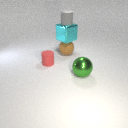
large green metal sphere to the right of small red rubber cylinder